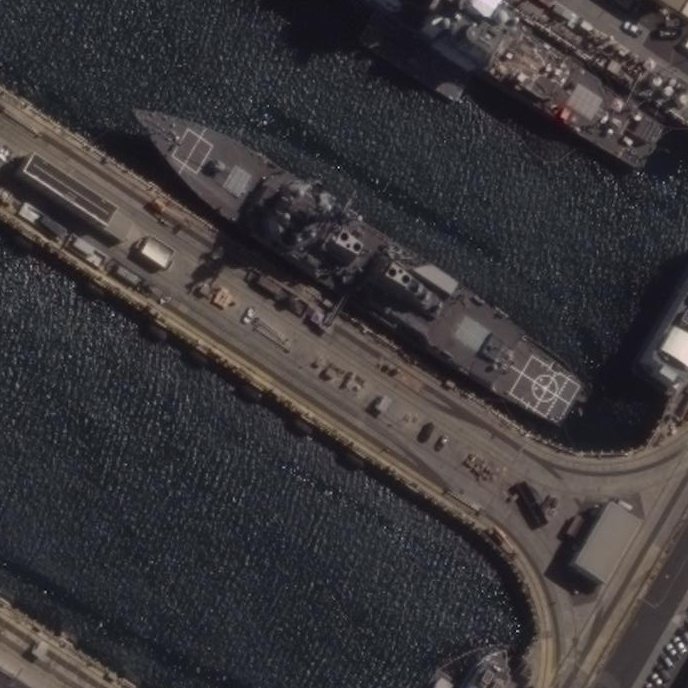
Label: destroyer